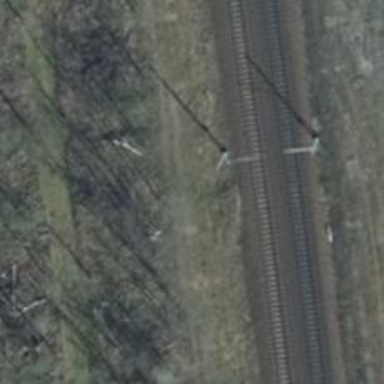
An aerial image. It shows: Light signal at railway crossing.